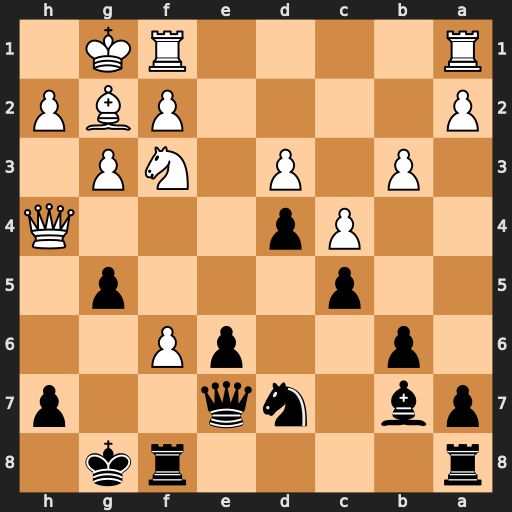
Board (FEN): r4rk1/pb1nq2p/1p2pP2/2p3p1/2Pp3Q/1P1P1NP1/P4PBP/R4RK1
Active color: b
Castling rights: -
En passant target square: -
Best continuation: gxh4 fxe7 Rxf3